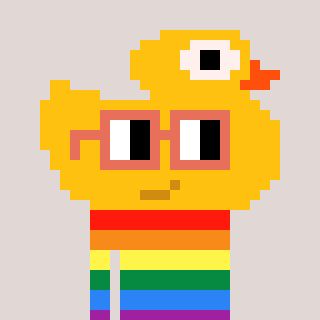
a pixel art character with square orange glasses, a ducky-shaped head and a blue-colored body on a warm background